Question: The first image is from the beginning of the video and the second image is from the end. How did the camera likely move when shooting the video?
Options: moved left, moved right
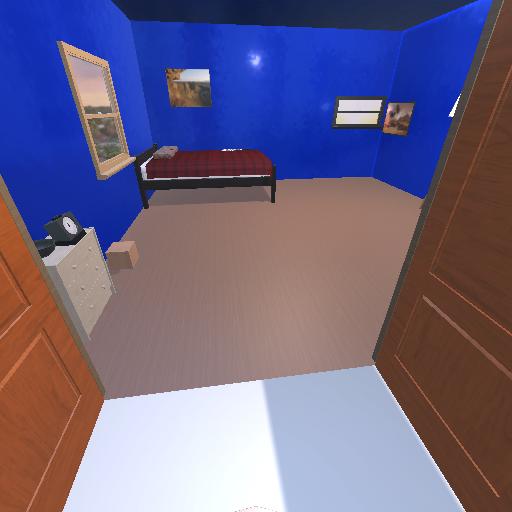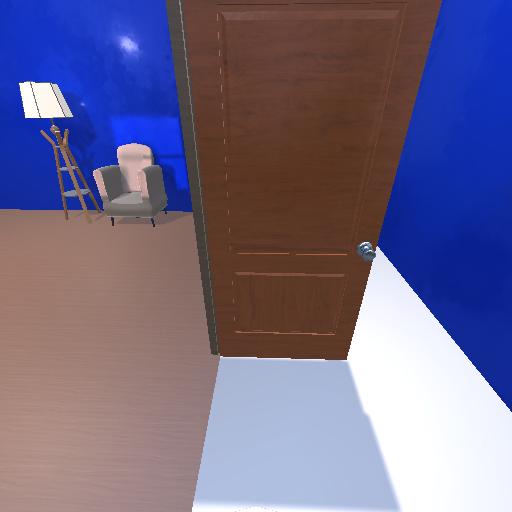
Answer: moved left